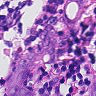
Metastatic tissue present: yes